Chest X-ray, AP view. Patient: 52 years old, sex M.
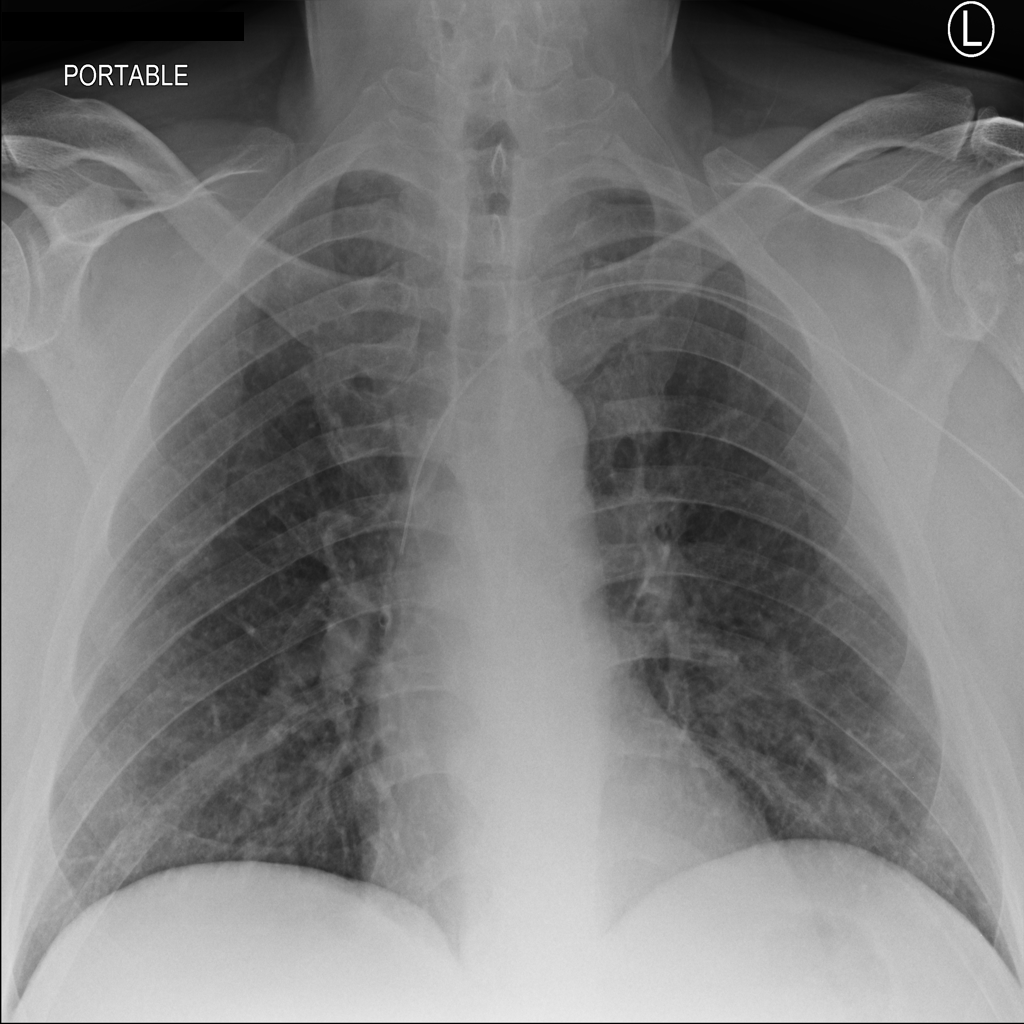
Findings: No Finding